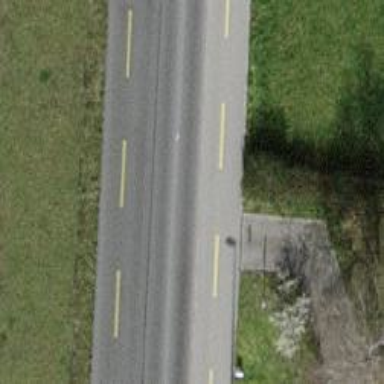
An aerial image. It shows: Secondary road with asphalt surface. There is dedicated cycle lane on the left side.